Aerial crown-view tile of a tropical tree (Barro Colorado Island, Panama), acquired 20250818:
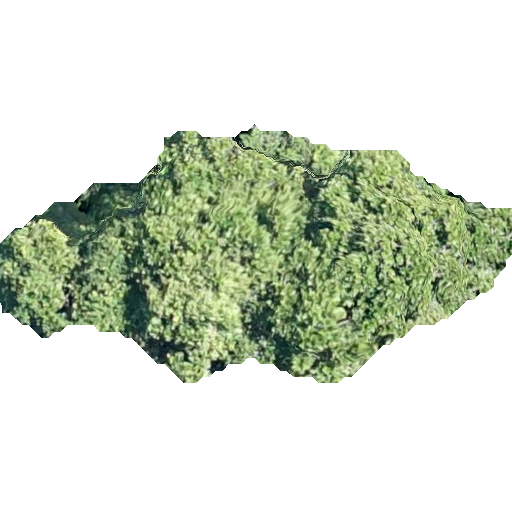
Species: Anacardium excelsum
GBIF accepted scientific name: Anacardium excelsum
Crown area: 127.965 m²